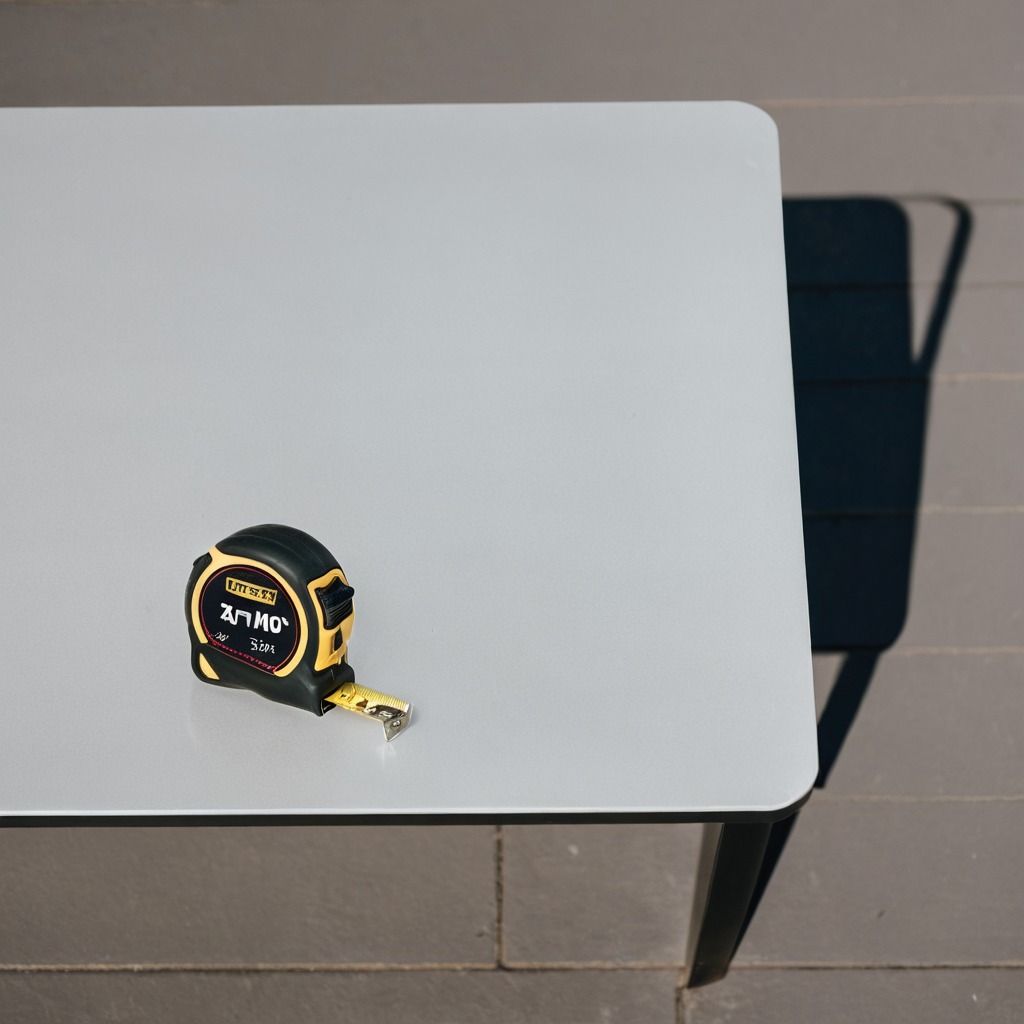
A measuring tape is lying on the table.